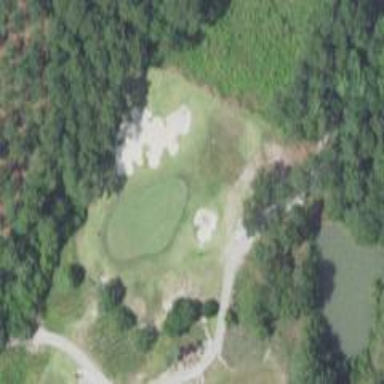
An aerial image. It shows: View of golf hole.